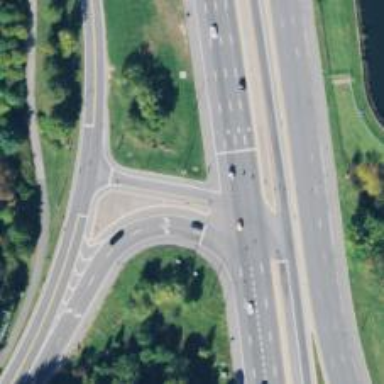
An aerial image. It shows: Trunk link highway.